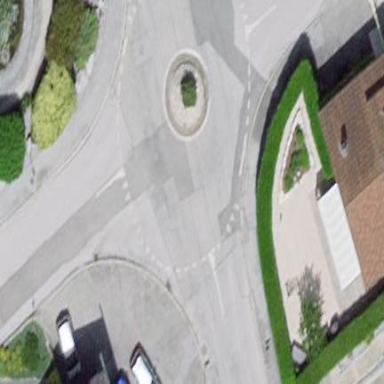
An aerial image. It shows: Residential road with roundabout.